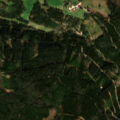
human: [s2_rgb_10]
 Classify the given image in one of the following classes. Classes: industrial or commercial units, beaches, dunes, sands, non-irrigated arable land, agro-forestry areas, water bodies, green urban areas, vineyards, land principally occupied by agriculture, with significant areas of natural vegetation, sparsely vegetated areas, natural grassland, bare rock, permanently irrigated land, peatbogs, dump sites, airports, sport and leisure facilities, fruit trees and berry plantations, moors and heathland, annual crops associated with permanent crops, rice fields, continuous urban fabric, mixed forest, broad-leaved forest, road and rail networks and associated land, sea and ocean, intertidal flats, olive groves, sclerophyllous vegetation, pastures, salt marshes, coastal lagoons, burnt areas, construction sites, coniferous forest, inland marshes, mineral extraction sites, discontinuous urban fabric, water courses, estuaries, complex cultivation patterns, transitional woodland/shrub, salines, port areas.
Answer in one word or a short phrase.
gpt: pastures, coniferous forest